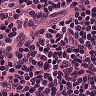
Metastatic tissue present: no